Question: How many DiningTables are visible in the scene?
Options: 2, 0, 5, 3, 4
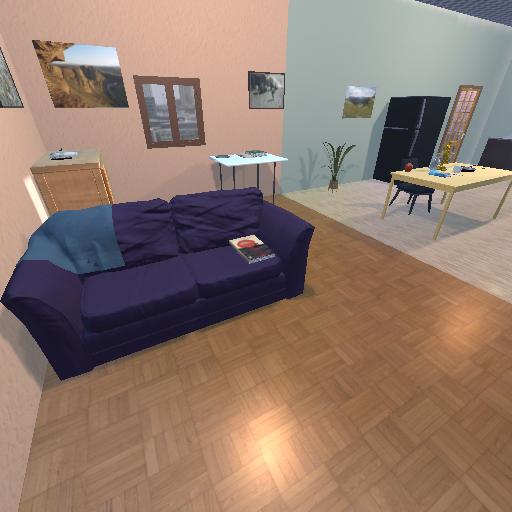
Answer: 2